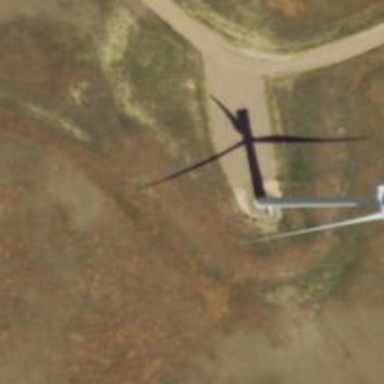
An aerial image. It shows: Wind generator using horizontal axis wind turbines.